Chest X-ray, PA view. Patient: 39 years old, sex F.
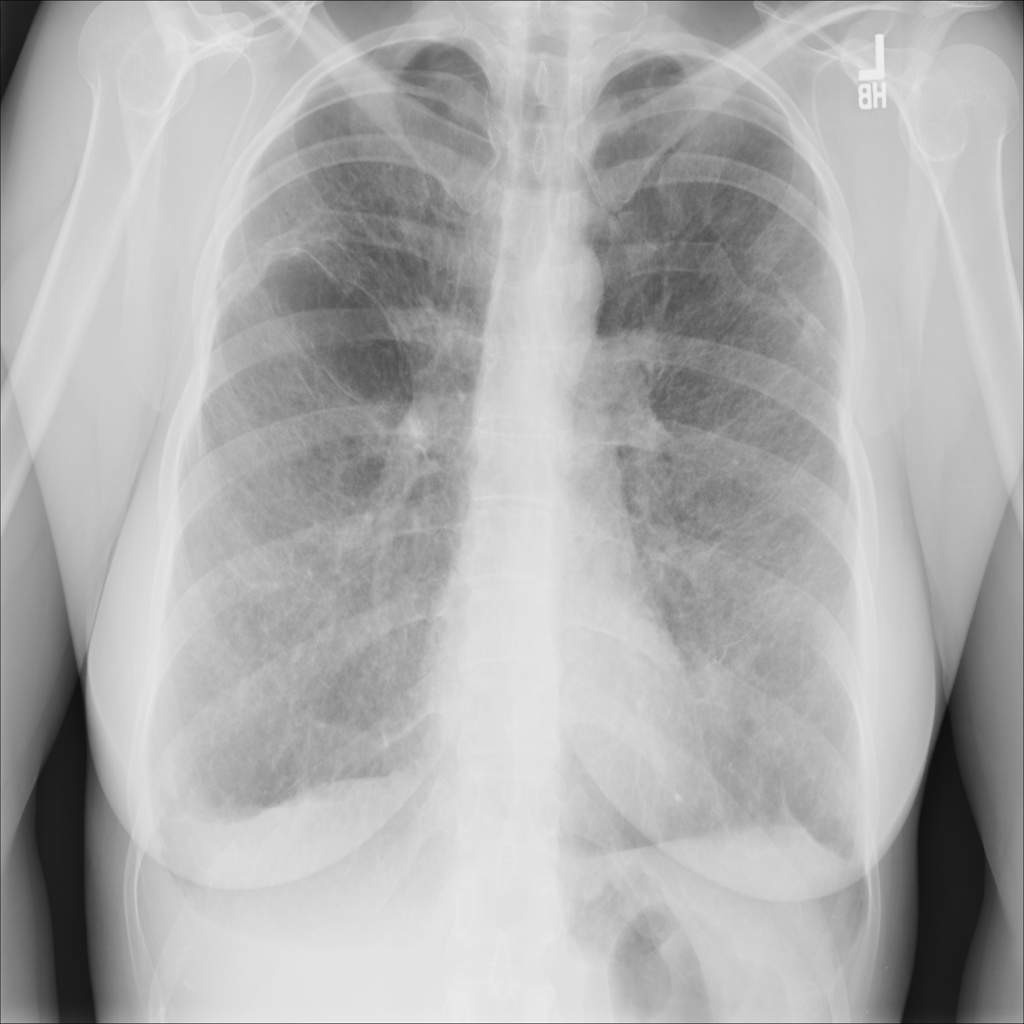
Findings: No Finding